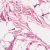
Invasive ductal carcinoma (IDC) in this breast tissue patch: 0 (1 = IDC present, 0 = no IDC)